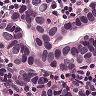
Metastatic tissue present: yes